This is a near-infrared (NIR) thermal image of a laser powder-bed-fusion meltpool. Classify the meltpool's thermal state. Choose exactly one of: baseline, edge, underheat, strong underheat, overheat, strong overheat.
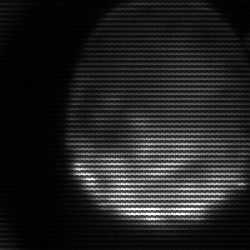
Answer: edge